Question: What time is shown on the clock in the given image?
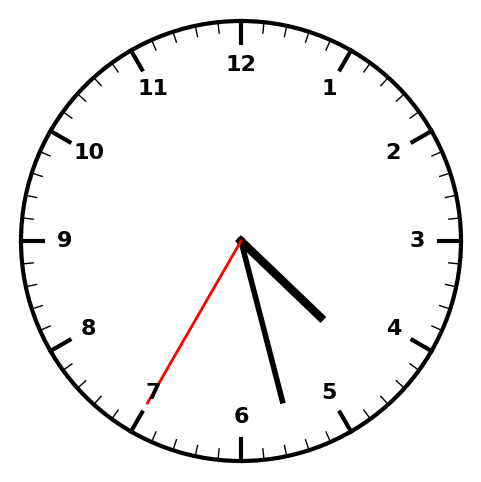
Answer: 04:27:35